Interaction volume radius: 5 \u00c5
Interaction volume height: 10 \u00c5
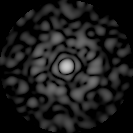
Disorder parameter: 0.8952